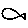
Label: fish